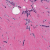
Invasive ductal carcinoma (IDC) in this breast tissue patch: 0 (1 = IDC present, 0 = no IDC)